Question: I have a tr element with 3 td elements. The first and last td contain an image and the middle td contains text. The height of the middle td is effected by the height of the images in the first and third td. How do I code it so the middle td always has a fixed height smaller than the first and third. Or, another way of asking the question is, how do code it so the height of each td's contents does not effect a sibling td? I'm trying to make a ribbon with a wrap around effect for an html email..
Setting a height on the middle td with CSS did not work.
'''
<table align="center" style="width:740px;" border="0" cellpadding="0" cellspacing="0">
<tr>
<td>
<img style="border:none;" src="imageAlt2/sliceLeft.png" /></td>
<td style=" background:#0082c8; color:#fff; padding:20px 50px;">"The amount of time it has saved us is pretty much immeasurable" </td>
<td><img style="border:none;" src="imageAlt2/sliceRight.png" /></td>
</tr>
</table>
'''
For the screen below you see the middle and third td. The middle td's height is effected by the height of the image in the third td. Obviously, to get the 3D effect, the middle td needs to have a shorter height.

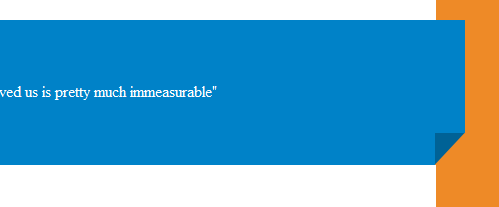
Answer: Using CSS to specify a height on the td's only works if the height is larger then the height of the img (in other words, the td's cannot be smaller then the img). this is just the way tables work.